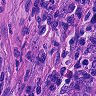
Metastatic tissue present: yes